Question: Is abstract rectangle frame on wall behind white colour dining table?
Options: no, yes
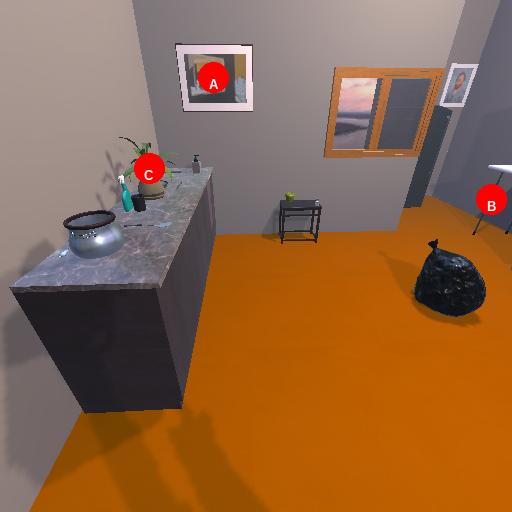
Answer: no